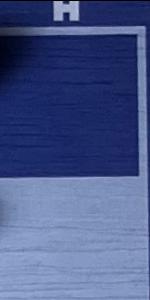
Label: Empty